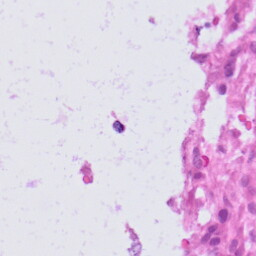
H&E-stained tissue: Skin